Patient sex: M
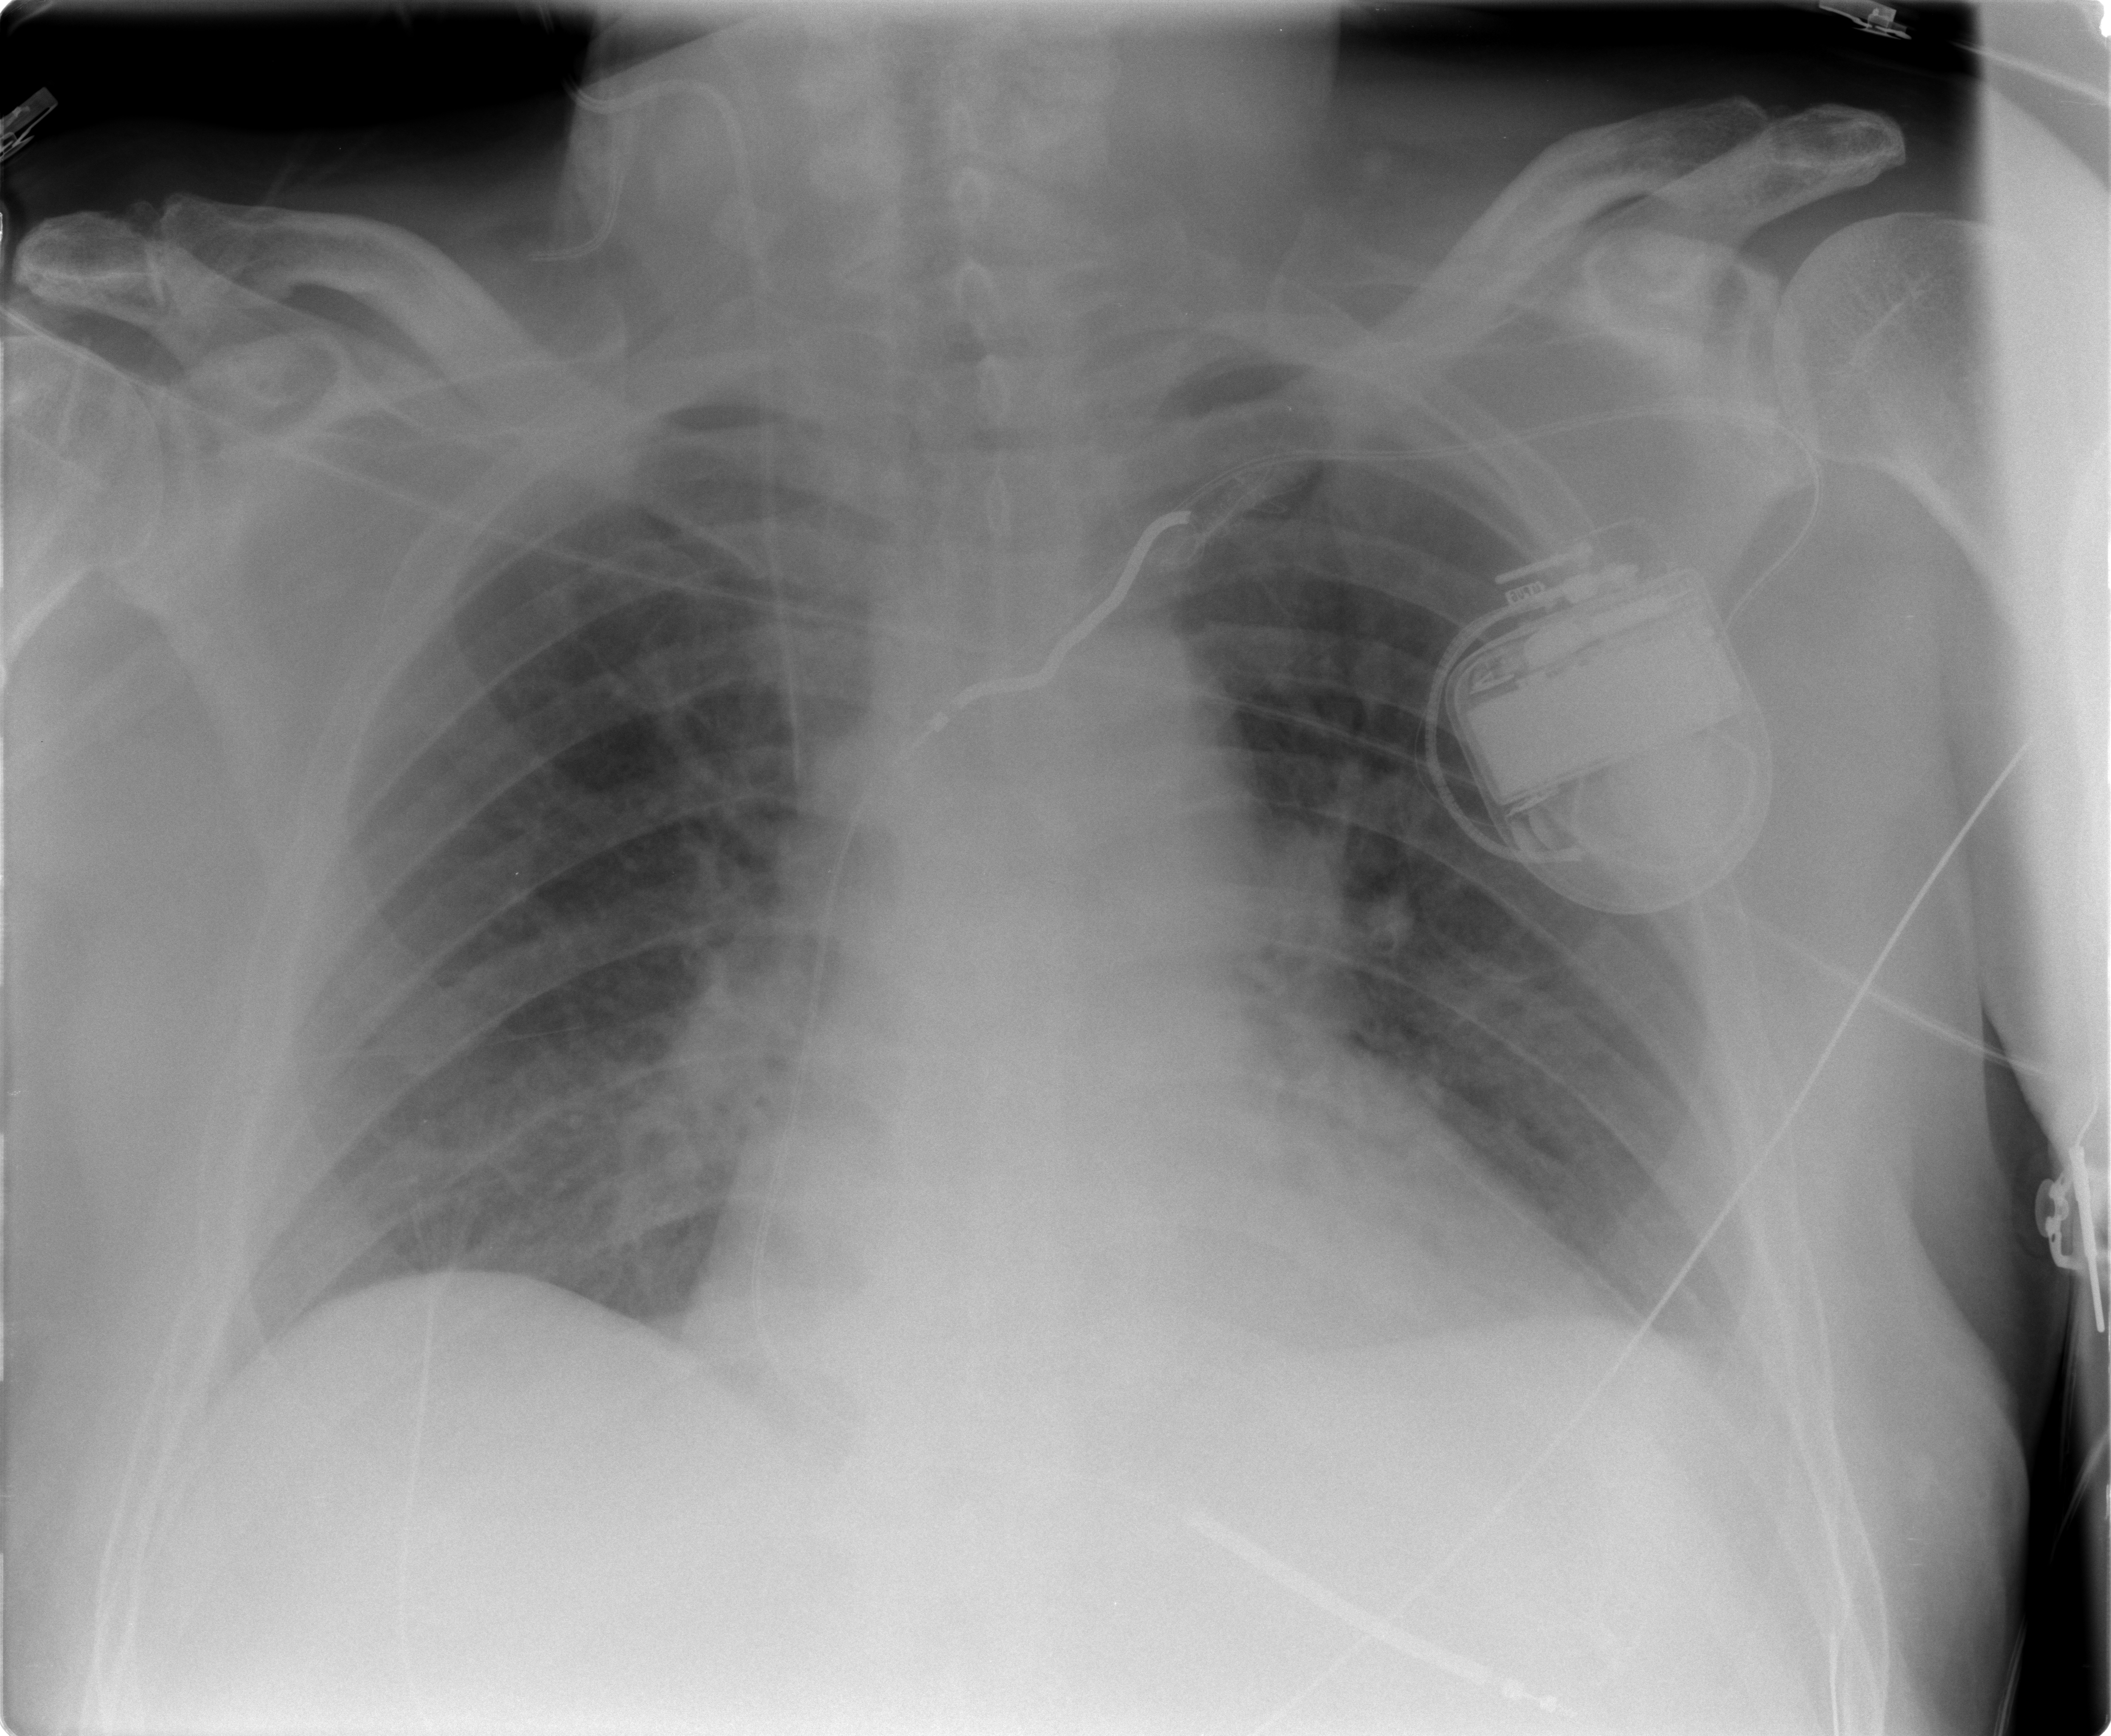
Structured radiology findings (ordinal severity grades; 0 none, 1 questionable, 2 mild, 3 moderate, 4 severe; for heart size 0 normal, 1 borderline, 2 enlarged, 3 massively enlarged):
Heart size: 1
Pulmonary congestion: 2
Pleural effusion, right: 0
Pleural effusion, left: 2
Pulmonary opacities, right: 0
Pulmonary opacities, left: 0
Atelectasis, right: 0
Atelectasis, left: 2